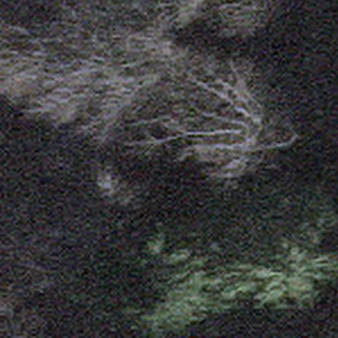
Label: other